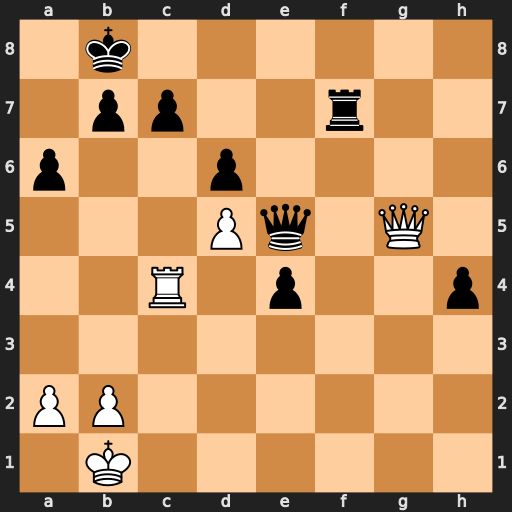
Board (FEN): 1k6/1pp2r2/p2p4/3Pq1Q1/2R1p2p/8/PP6/1K6
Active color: w
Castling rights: -
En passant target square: -
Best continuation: Qg8+ Rf8 Qxf8+